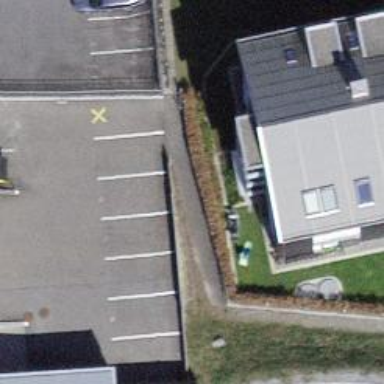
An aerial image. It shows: Parking area with surface.